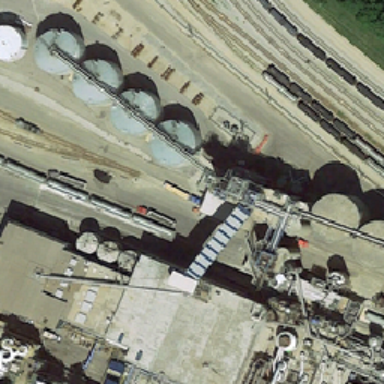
This is a very complicated machine .